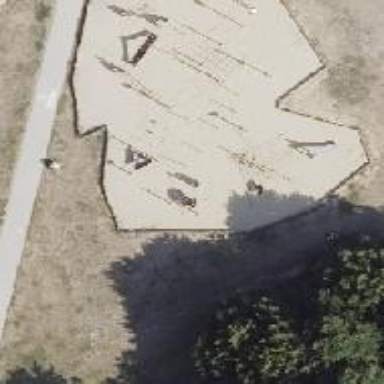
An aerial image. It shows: Playground featuring climbing frame.